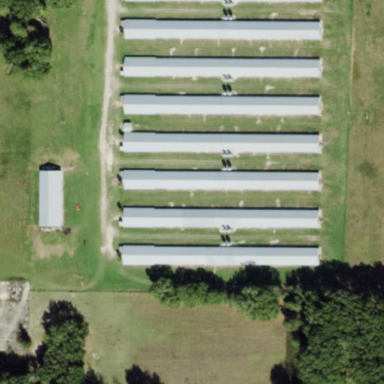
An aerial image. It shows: Poultry farmyard.